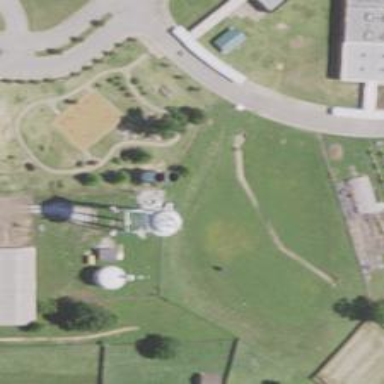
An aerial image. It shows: Water tower that is man-made.